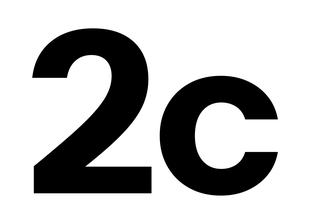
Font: InstrumentSans_Bold